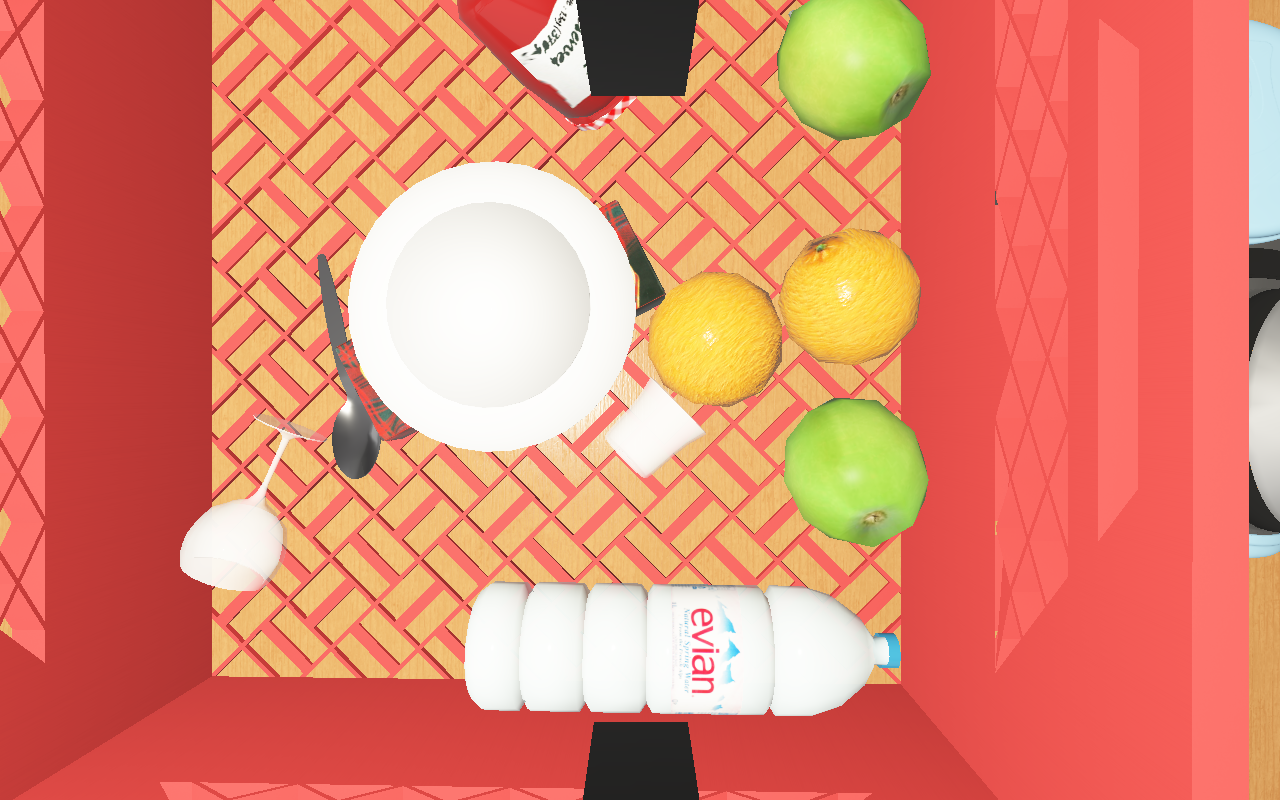
Objects in the scene:
carafe
water bottle
apple
orange
plate
glass
wineglass
cereal box
biscuit box